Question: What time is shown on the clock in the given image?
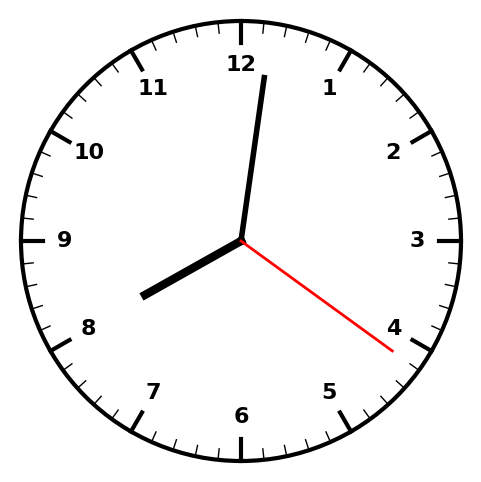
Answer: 08:01:21